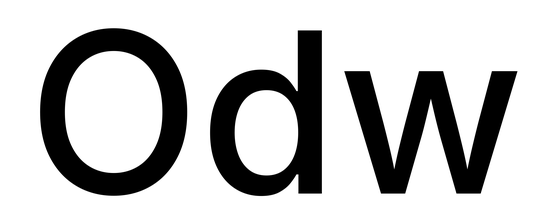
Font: Inter_Medium